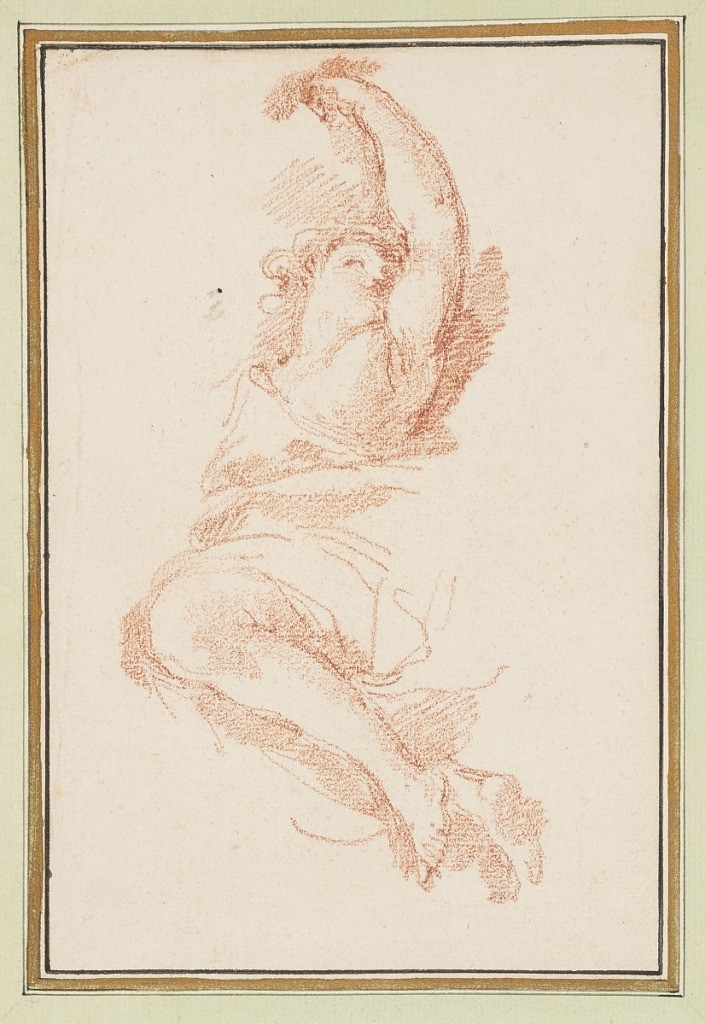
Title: Ascending female figure
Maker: Jean-Robert Ango, French, active in Rome 1759 –1770, d. 1773
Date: ca. 1759–70
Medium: Red chalk on paper
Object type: Drawing
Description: Ascending female figure, partially drawn. Proper left arm extended above head.